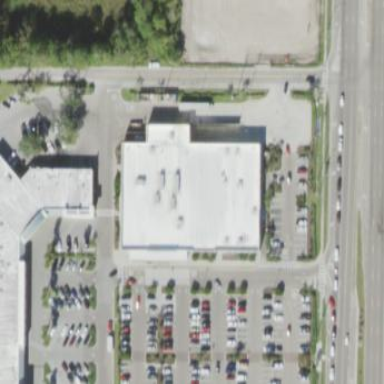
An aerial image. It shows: Supermarket located in building.